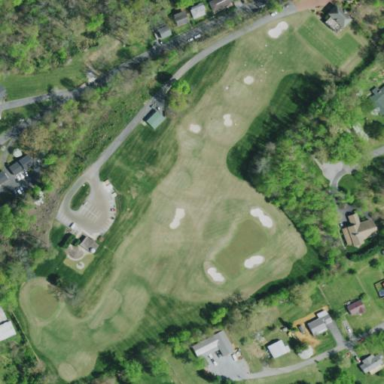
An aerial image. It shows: Golf course surrounded by greenery.